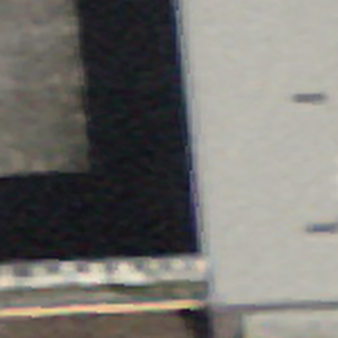
Label: other